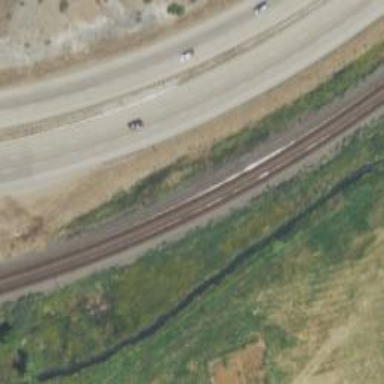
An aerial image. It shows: Two railway tracks with rails.